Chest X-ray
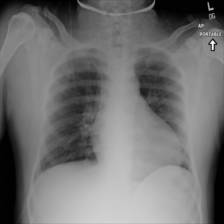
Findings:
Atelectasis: negative
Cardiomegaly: negative
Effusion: negative
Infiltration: negative
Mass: negative
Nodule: negative
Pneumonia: negative
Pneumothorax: negative
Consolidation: negative
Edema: negative
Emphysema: negative
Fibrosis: negative
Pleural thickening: negative
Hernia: negative